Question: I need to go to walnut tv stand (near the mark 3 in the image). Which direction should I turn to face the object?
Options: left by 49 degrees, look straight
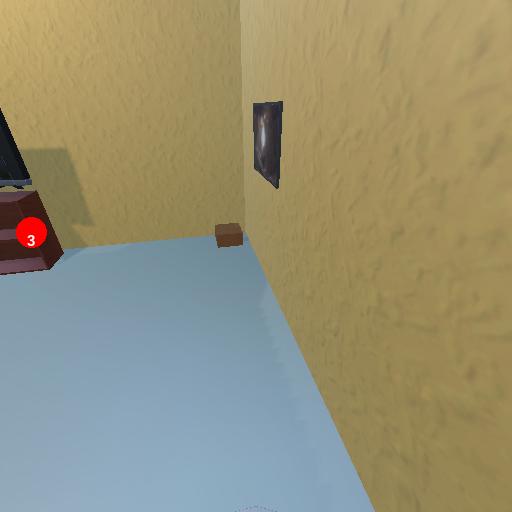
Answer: left by 49 degrees